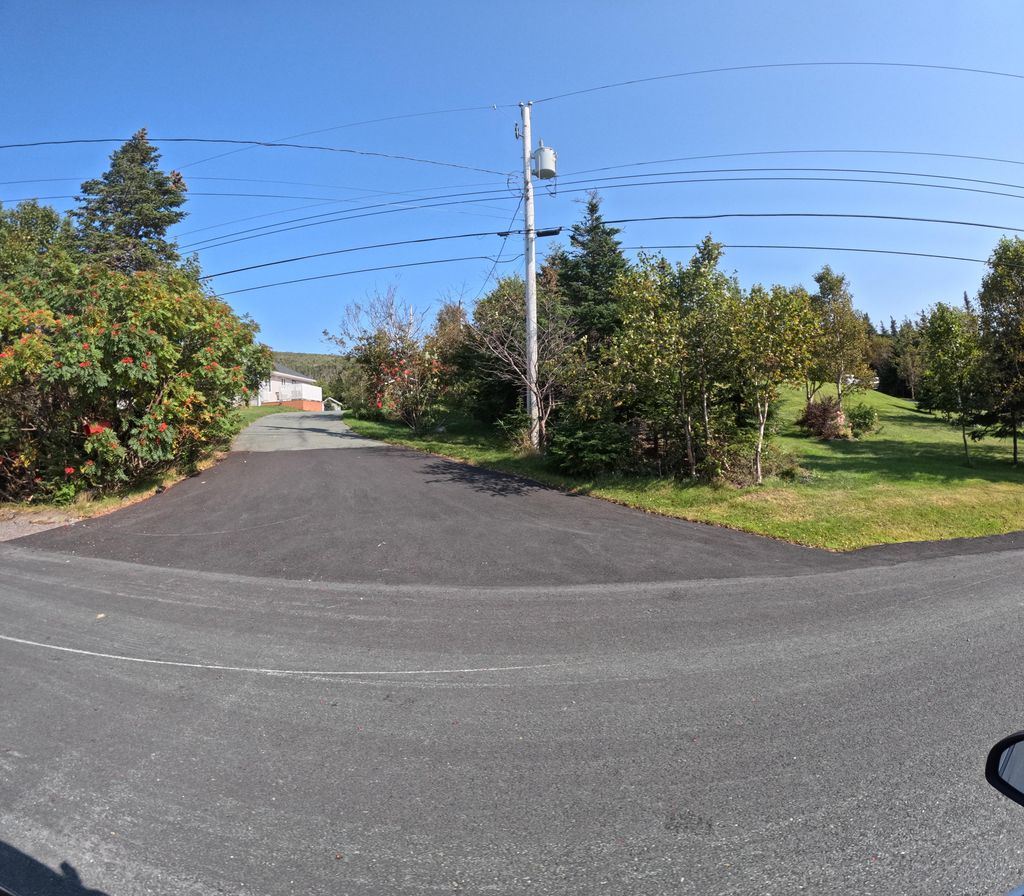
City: st_johns